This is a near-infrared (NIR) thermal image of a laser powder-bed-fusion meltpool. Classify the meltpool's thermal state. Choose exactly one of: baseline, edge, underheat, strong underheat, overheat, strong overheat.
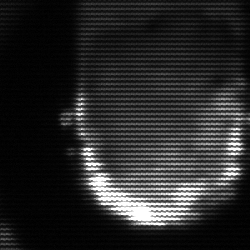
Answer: baseline